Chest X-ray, PA view. Patient: 48 years old, sex M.
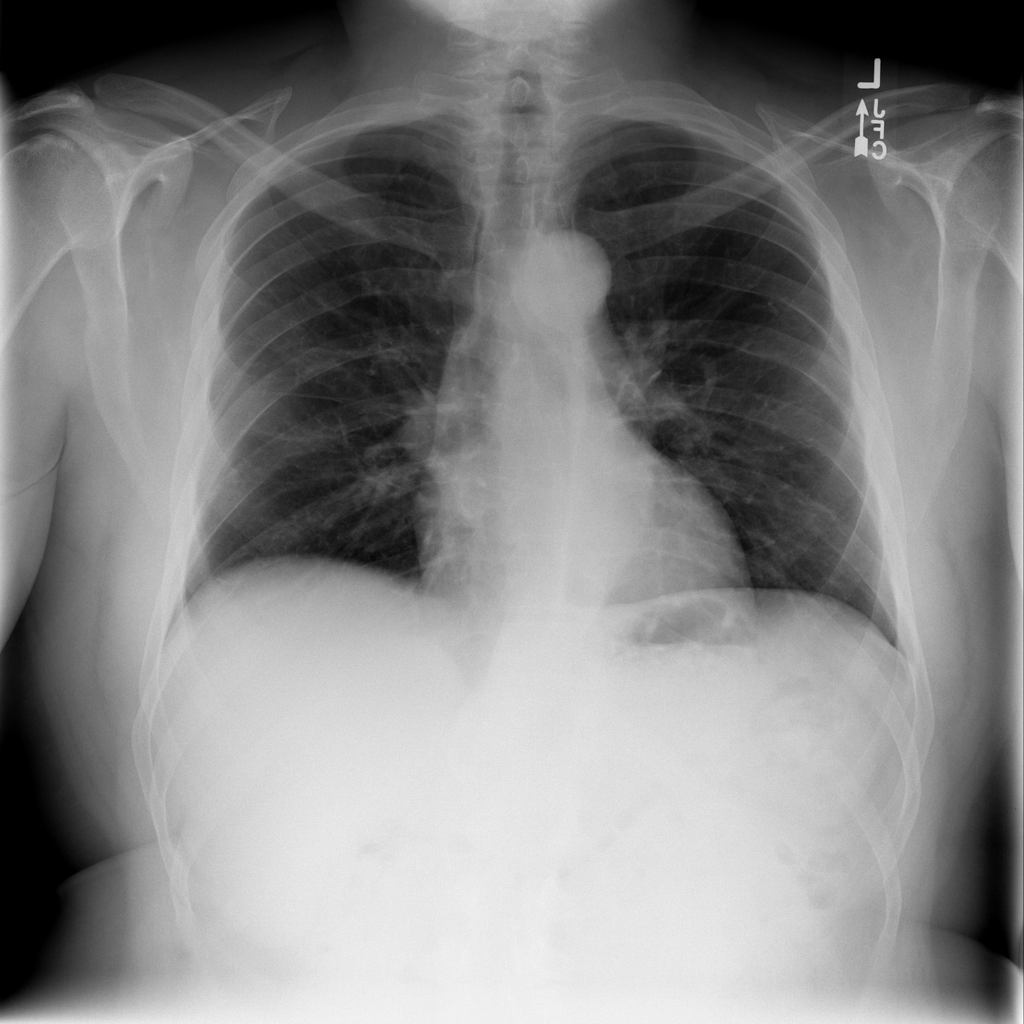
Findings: No Finding